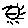
Label: sun